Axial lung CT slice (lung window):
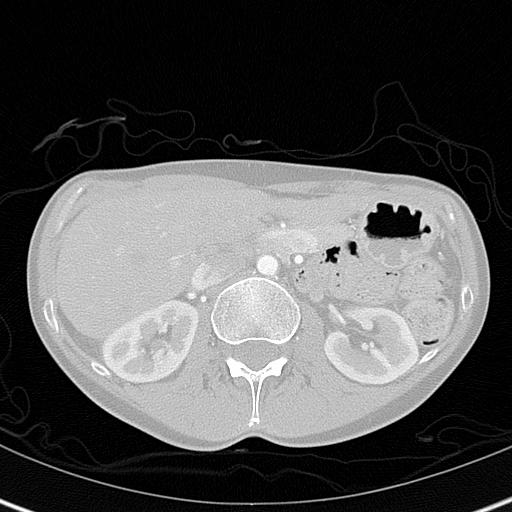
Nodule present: no